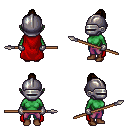
a pixel art fantasy rpg character, female body template, orc, green skin, red cape, magenta pants, brown short topknot hairstyle, metal helm, metal gloves, brown shoes, spear, four views (front, back, left, right), 2x2 character sprite sheet, small pixel art, hard edges, no anti-aliasing